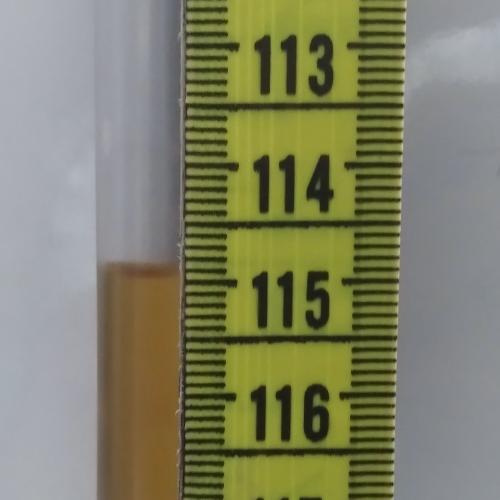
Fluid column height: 114.9 cm